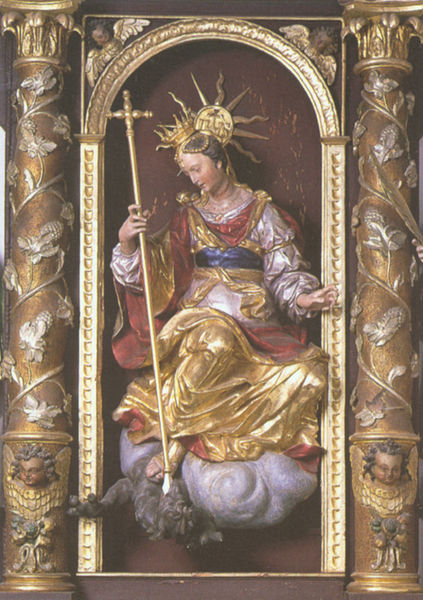
Titel: Hl. Margarethe
Künstler: Johann Franz Schwanthaler
Standort: Wippenham bei Ried (EU - AUT - Oberösterreich)
Schlagwörter: blau, blätter, weiß, frau, säulen, rot, wolke, silber, sonne, gold, krone, perlen, engel, ranken, skulptur, bogen, stab, nische, kreuz, schweben, heiligenschein, teufel, gefasst, drachen, glorie